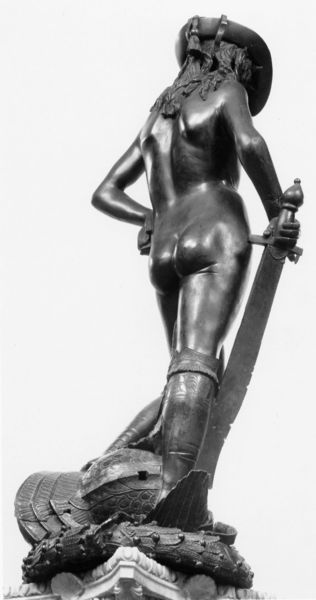
Titel: David mediceo
Künstler: Donatello
Institution: Florenz, Museo Nationale del Bargello, Salone di Donatello
Schlagwörter: akt, hand, kampf, kämpfer, mann, nackt, finger, frau, hut, rücken, säule, dach, arm, arme, band, sockel, schlank, figur, haare, stehend, schuppen, skulptur, statue, beine, rückenansicht, schuhe, glanz, bronze, kontrapost, plastik, poliert, wade, dünn, foto, griff, schwert, säbel, helm, stiefel, kranz, lorbeerkranz, rüstung, jüngling, androgyn, krieger, florenz, bommel, muschel, david, drachen, drache, mutig, goliath, elle, donatello, po, ziehrlich